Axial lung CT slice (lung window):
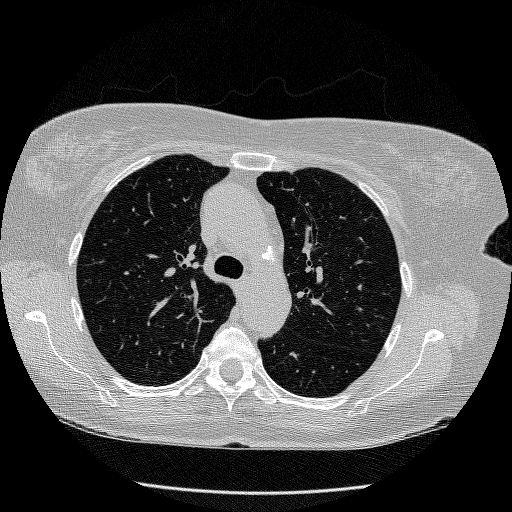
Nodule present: no